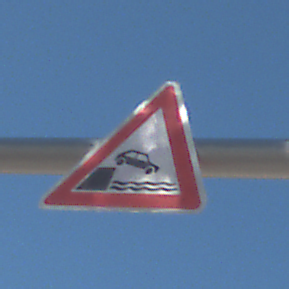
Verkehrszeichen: Ufer
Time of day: Midday
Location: Outdoor (Nature)
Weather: Clear
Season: Summer
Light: Natural